Field crop: maize
Growth stage: 2
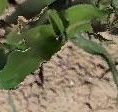
Species: maize